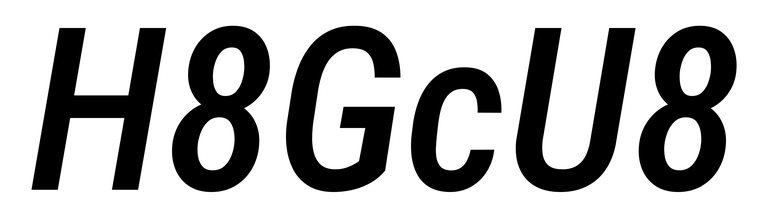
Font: Roboto-Italic_Condensed_Medium_Italic